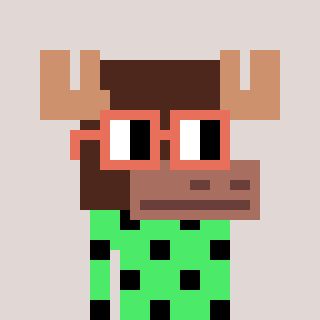
a pixel art character with square orange glasses, a moose-shaped head and a teal-colored body on a warm background